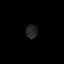
Tissue: lung
Cell type: Others
Senescence score: 0.1338
Nuclear area (px): 155
Mean DAPI intensity: 36.826